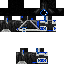
A male human skin with dark skin, wearing brown long hair dressed in a blue hoodie and black pants, featuring a closed mouth.